Interaction volume radius: 5 \u00c5
Interaction volume height: 25 \u00c5
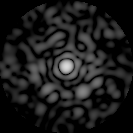
Disorder parameter: 0.8513